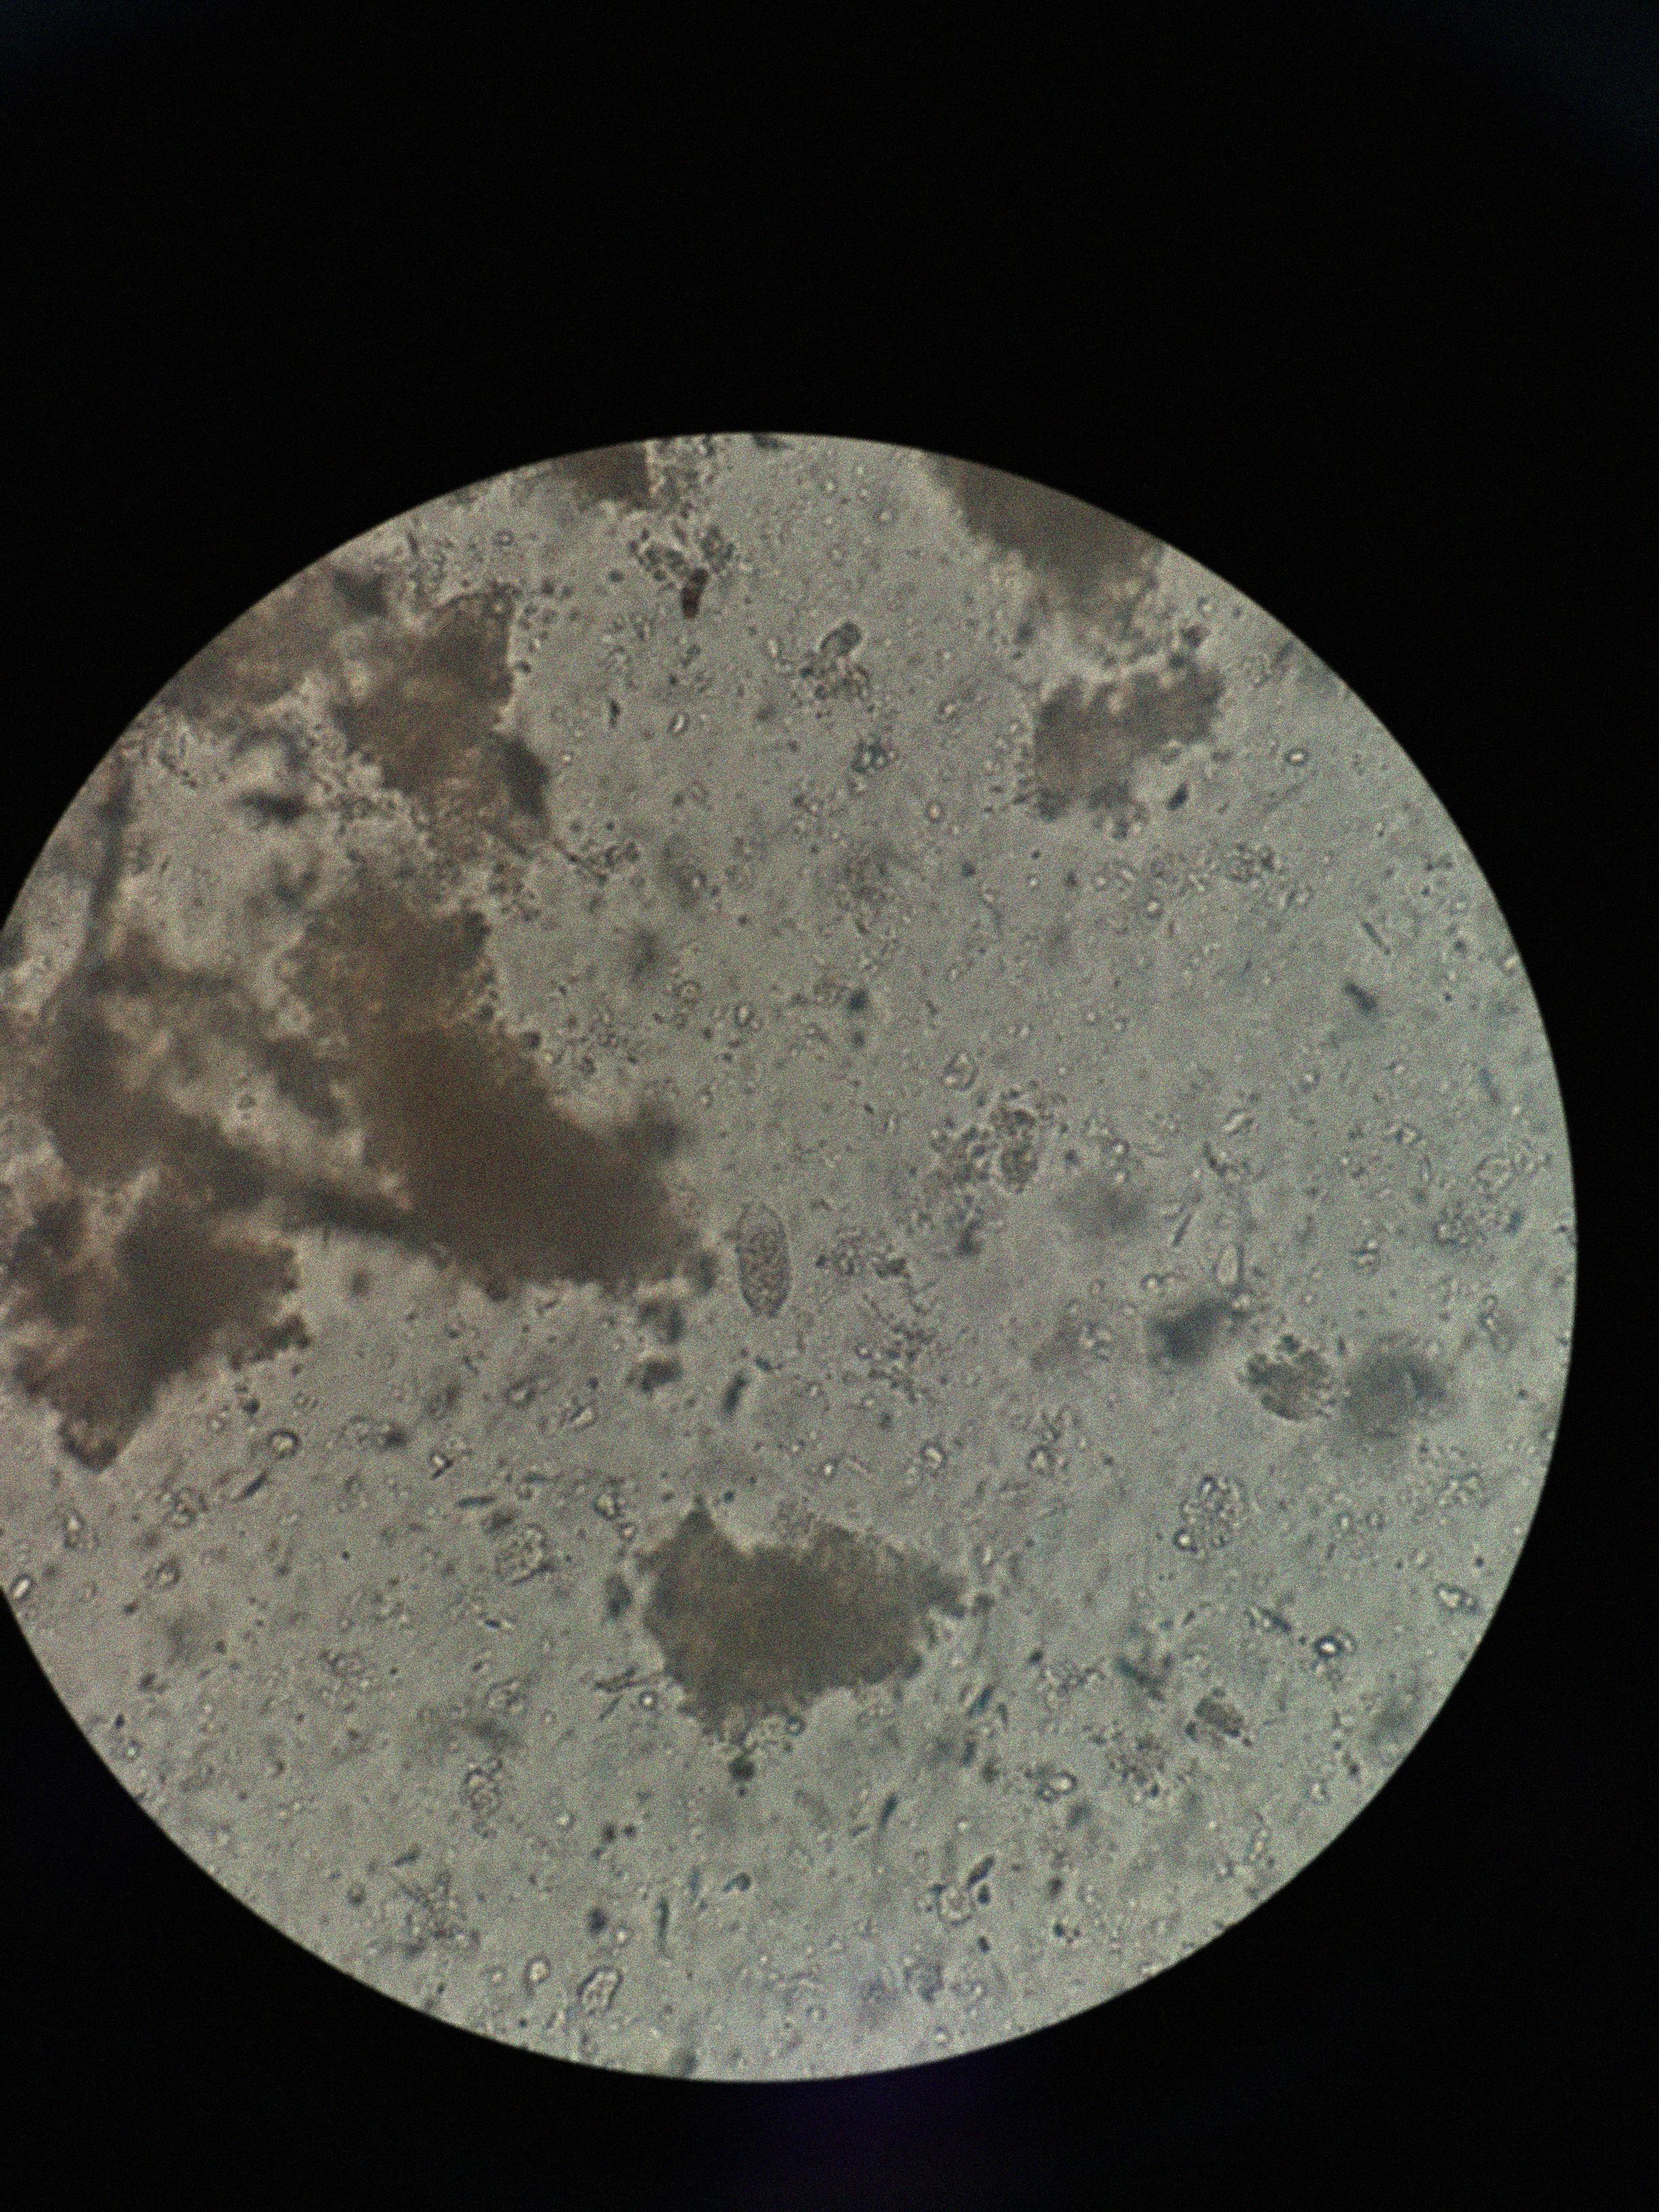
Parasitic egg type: Capillaria philippinensis